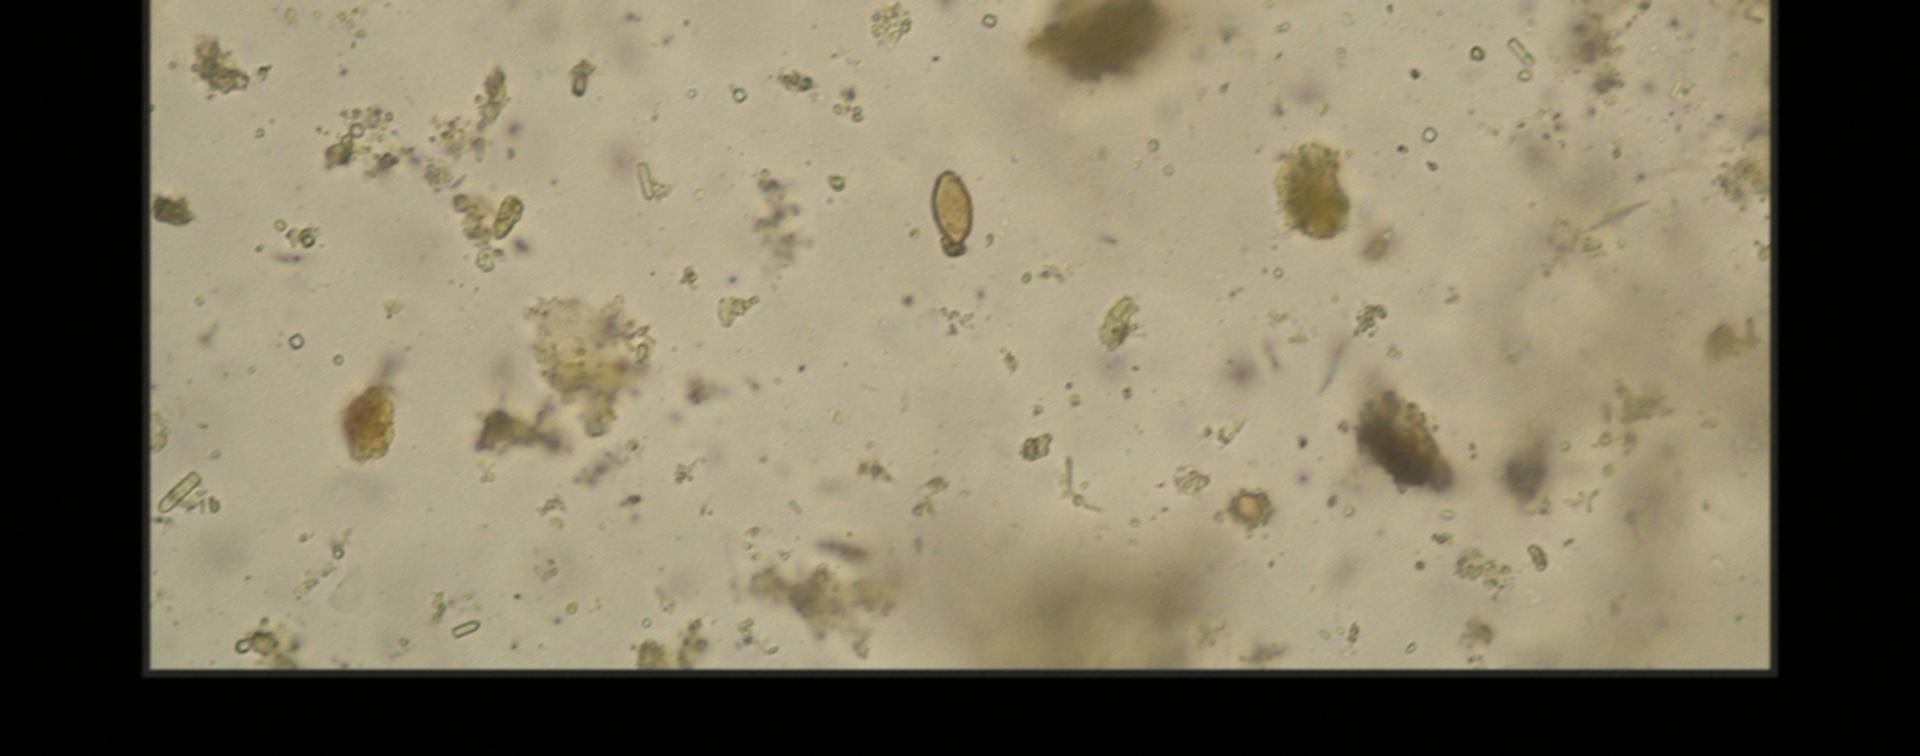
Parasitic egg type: Opisthorchis viverrine